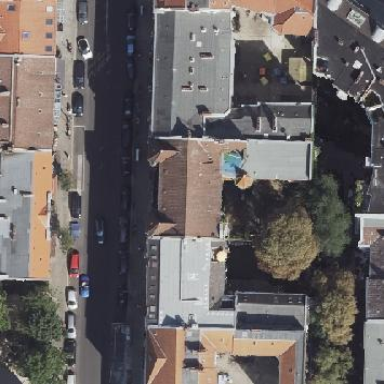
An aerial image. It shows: Parish hall within apartment building that serves as community center.